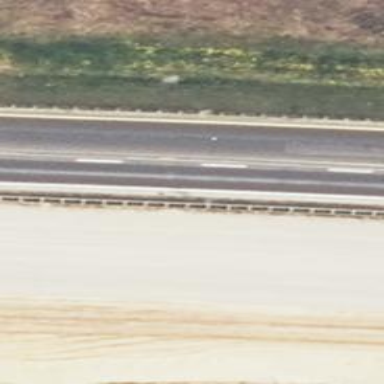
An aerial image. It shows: Trunk highway.